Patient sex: M
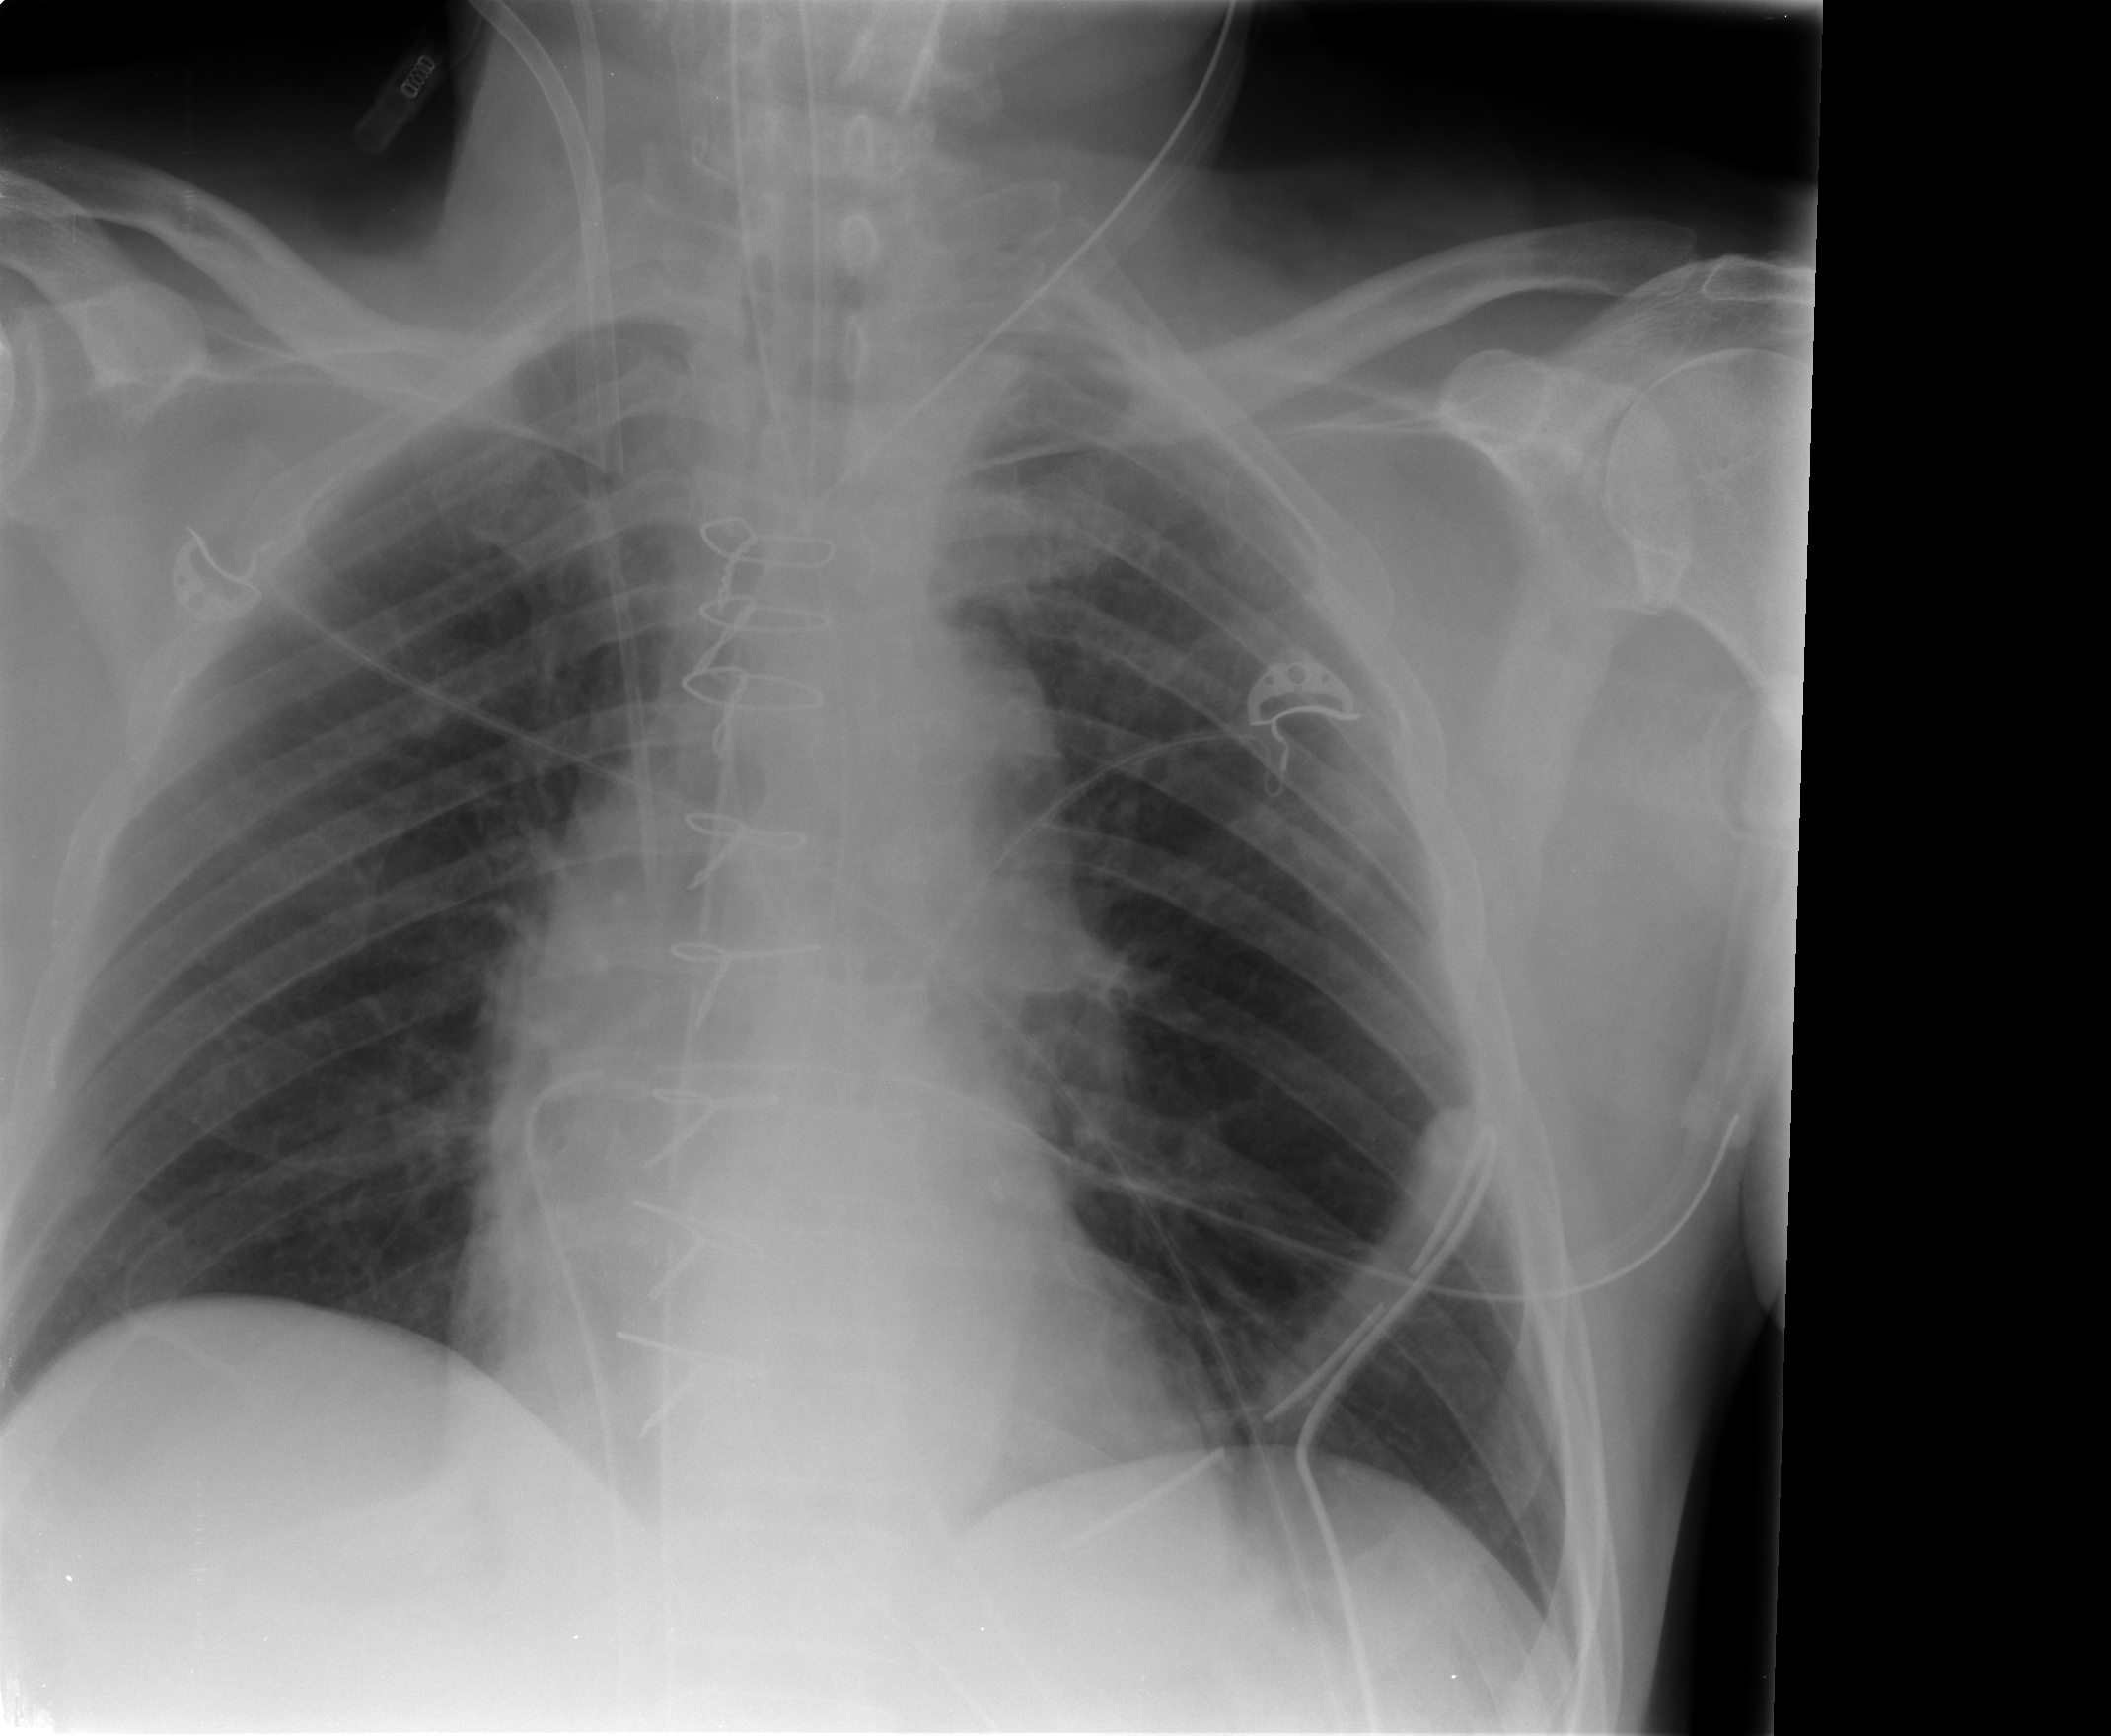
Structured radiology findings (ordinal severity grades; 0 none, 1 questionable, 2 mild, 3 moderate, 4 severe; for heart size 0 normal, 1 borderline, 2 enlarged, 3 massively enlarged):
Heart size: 0
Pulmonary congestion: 0
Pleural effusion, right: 0
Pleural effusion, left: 0
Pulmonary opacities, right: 0
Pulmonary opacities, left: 0
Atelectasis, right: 2
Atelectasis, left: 2